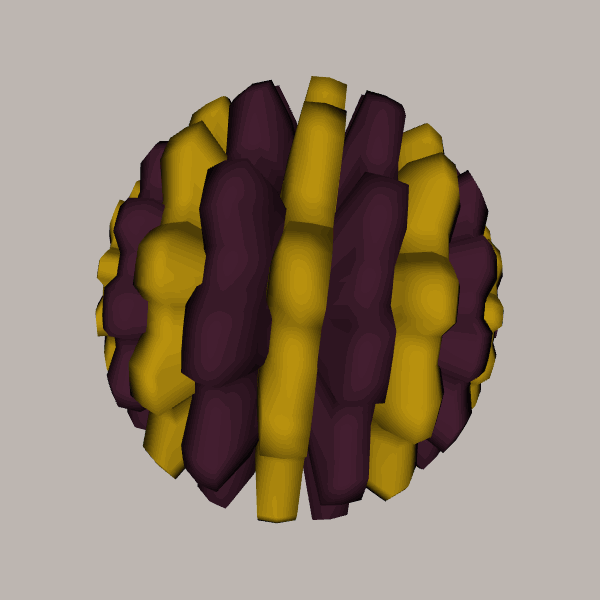
Background: light